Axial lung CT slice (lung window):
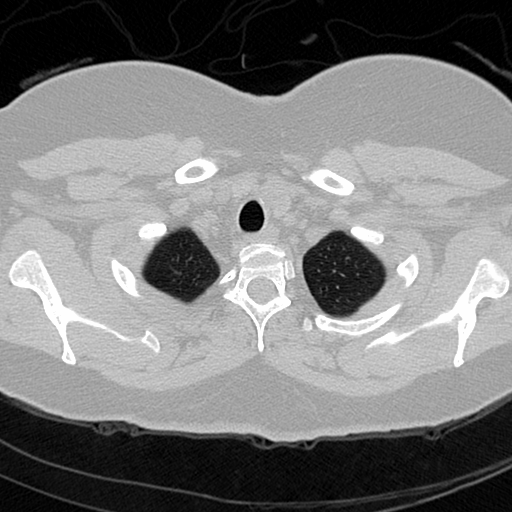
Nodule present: no